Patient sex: F
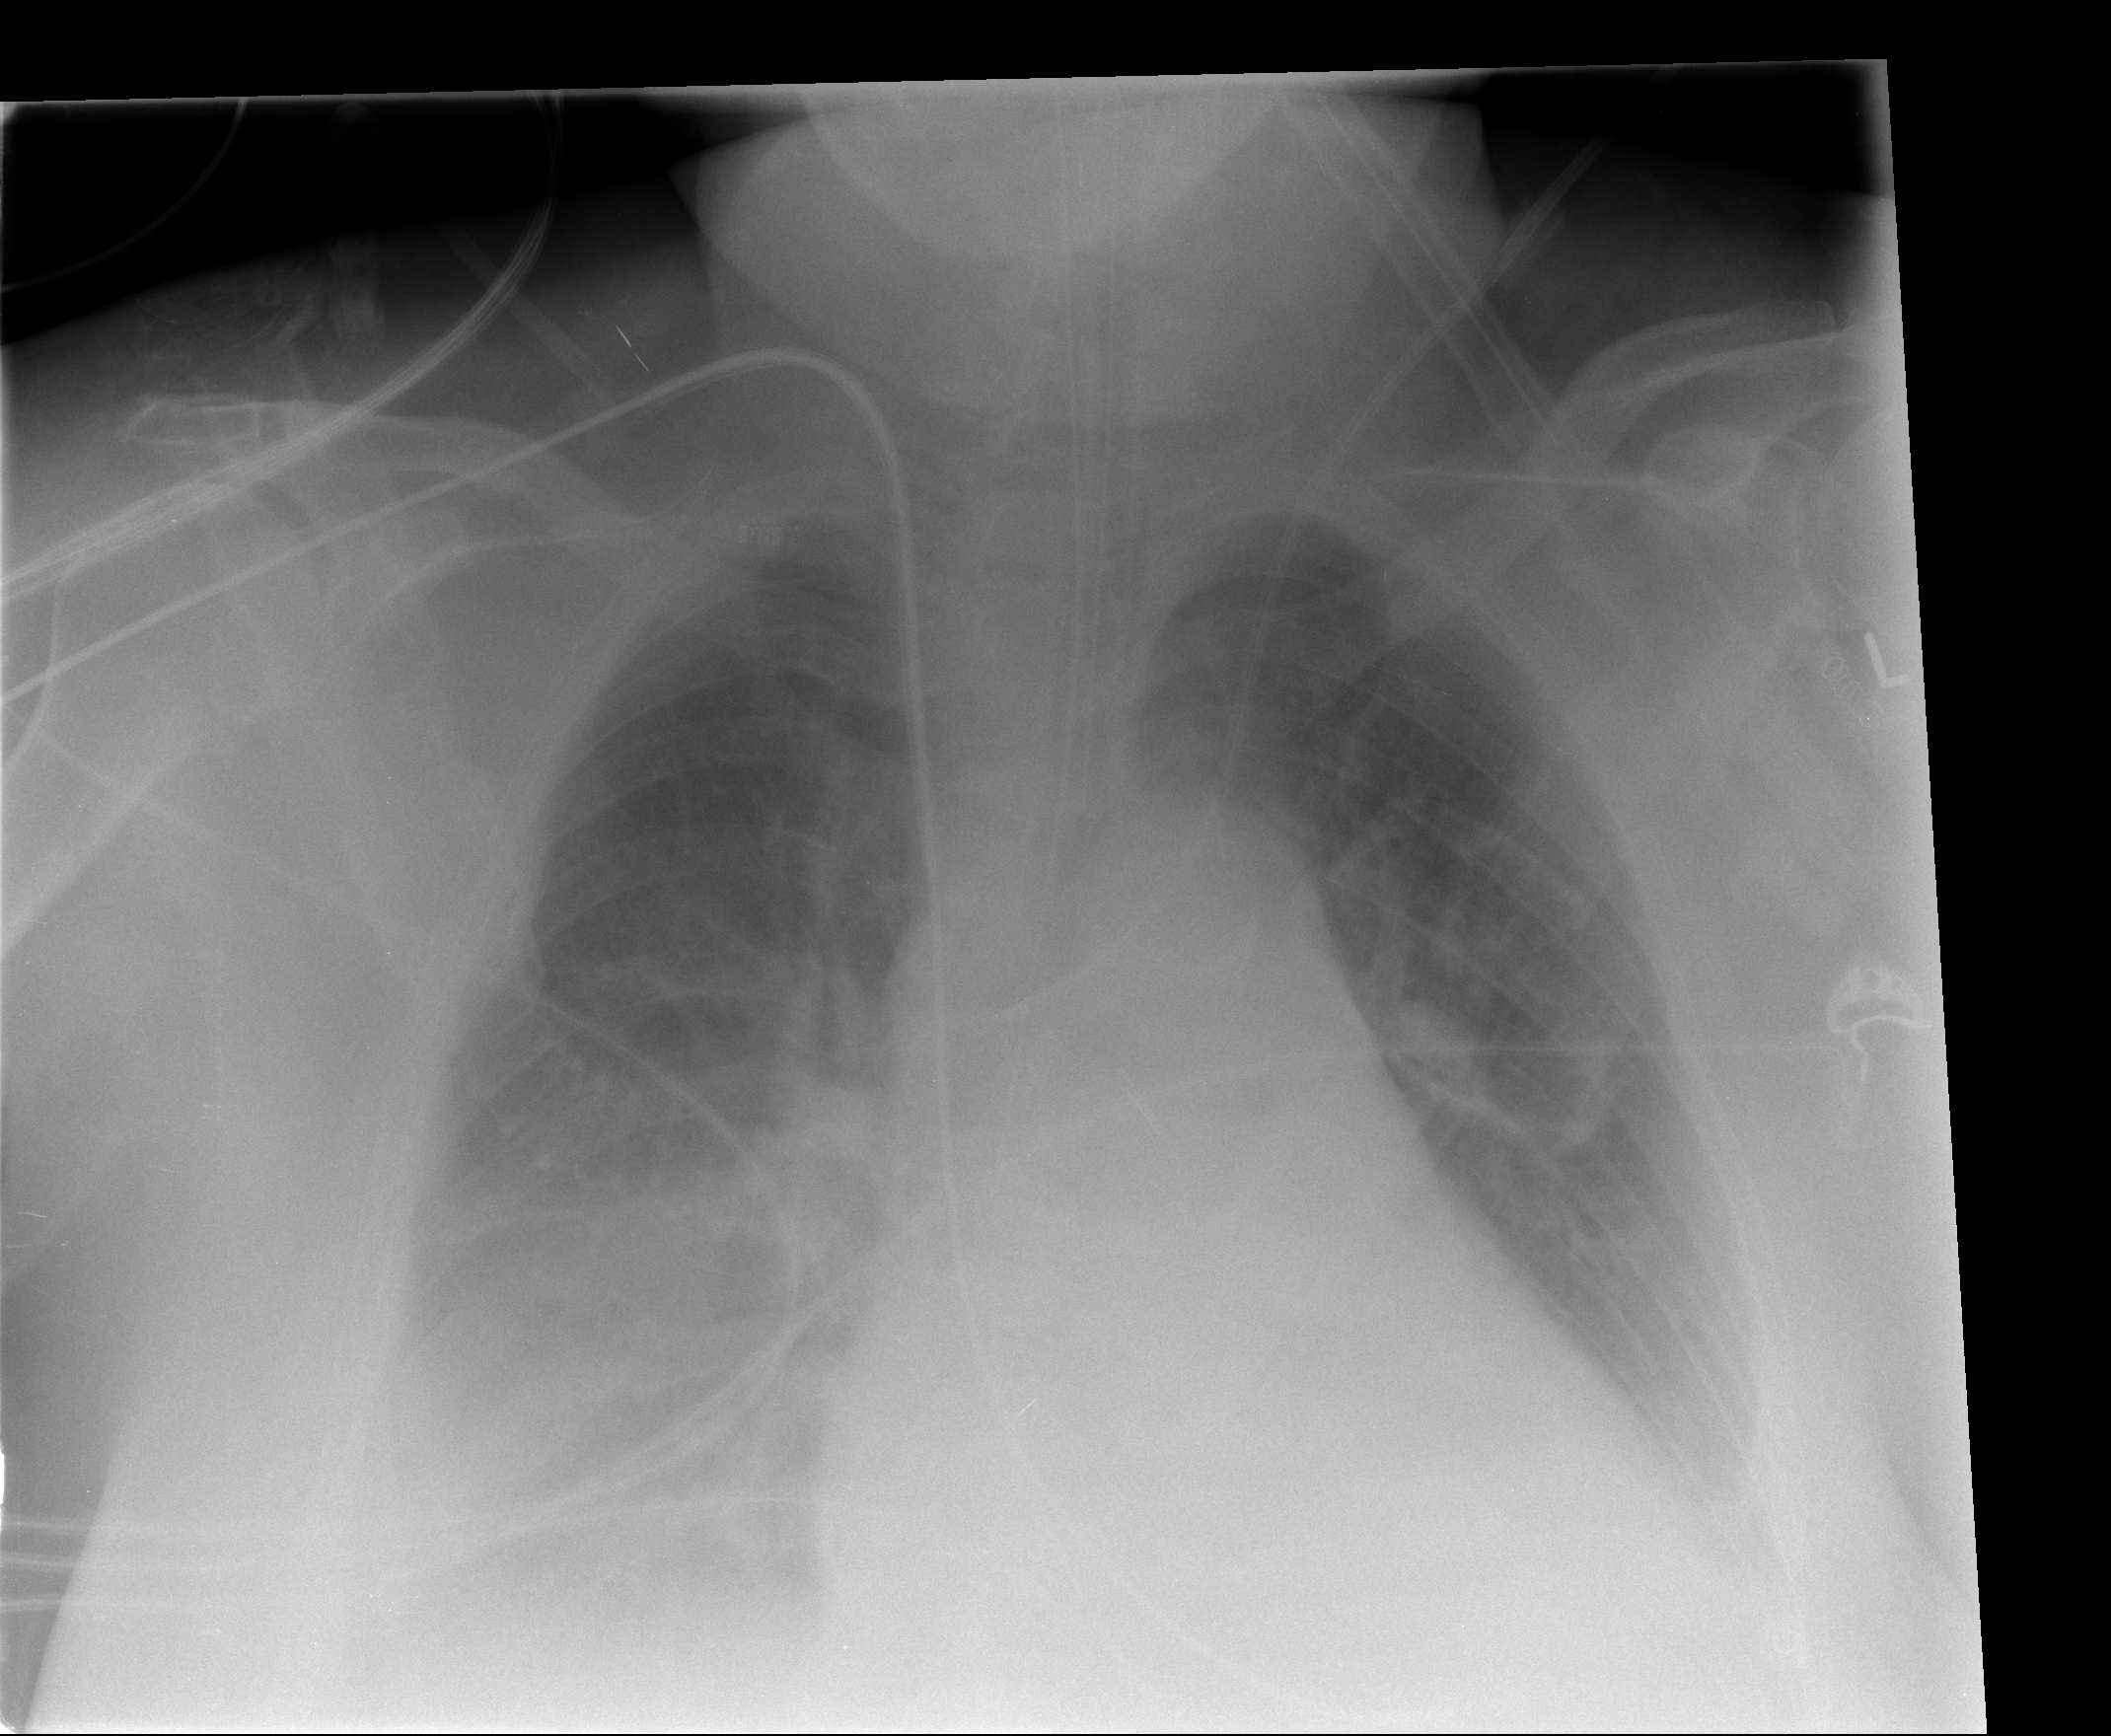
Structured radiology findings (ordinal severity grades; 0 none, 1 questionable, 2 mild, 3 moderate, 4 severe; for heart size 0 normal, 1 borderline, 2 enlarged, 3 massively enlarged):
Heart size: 2
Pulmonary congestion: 3
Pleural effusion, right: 2
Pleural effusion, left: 3
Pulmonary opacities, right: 2
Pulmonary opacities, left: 2
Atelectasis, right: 2
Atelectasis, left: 3